Question: The problem I'm having is I've downloaded the Google API's and can't seem to select them as the target for an AVD ?
Included a screenshot to clear up a few things. Like that I've actually (as far as I can tell installed the Google APIS)
When I try to select Google APIS as a target the only option is 'Android 4.4 API Level 19'

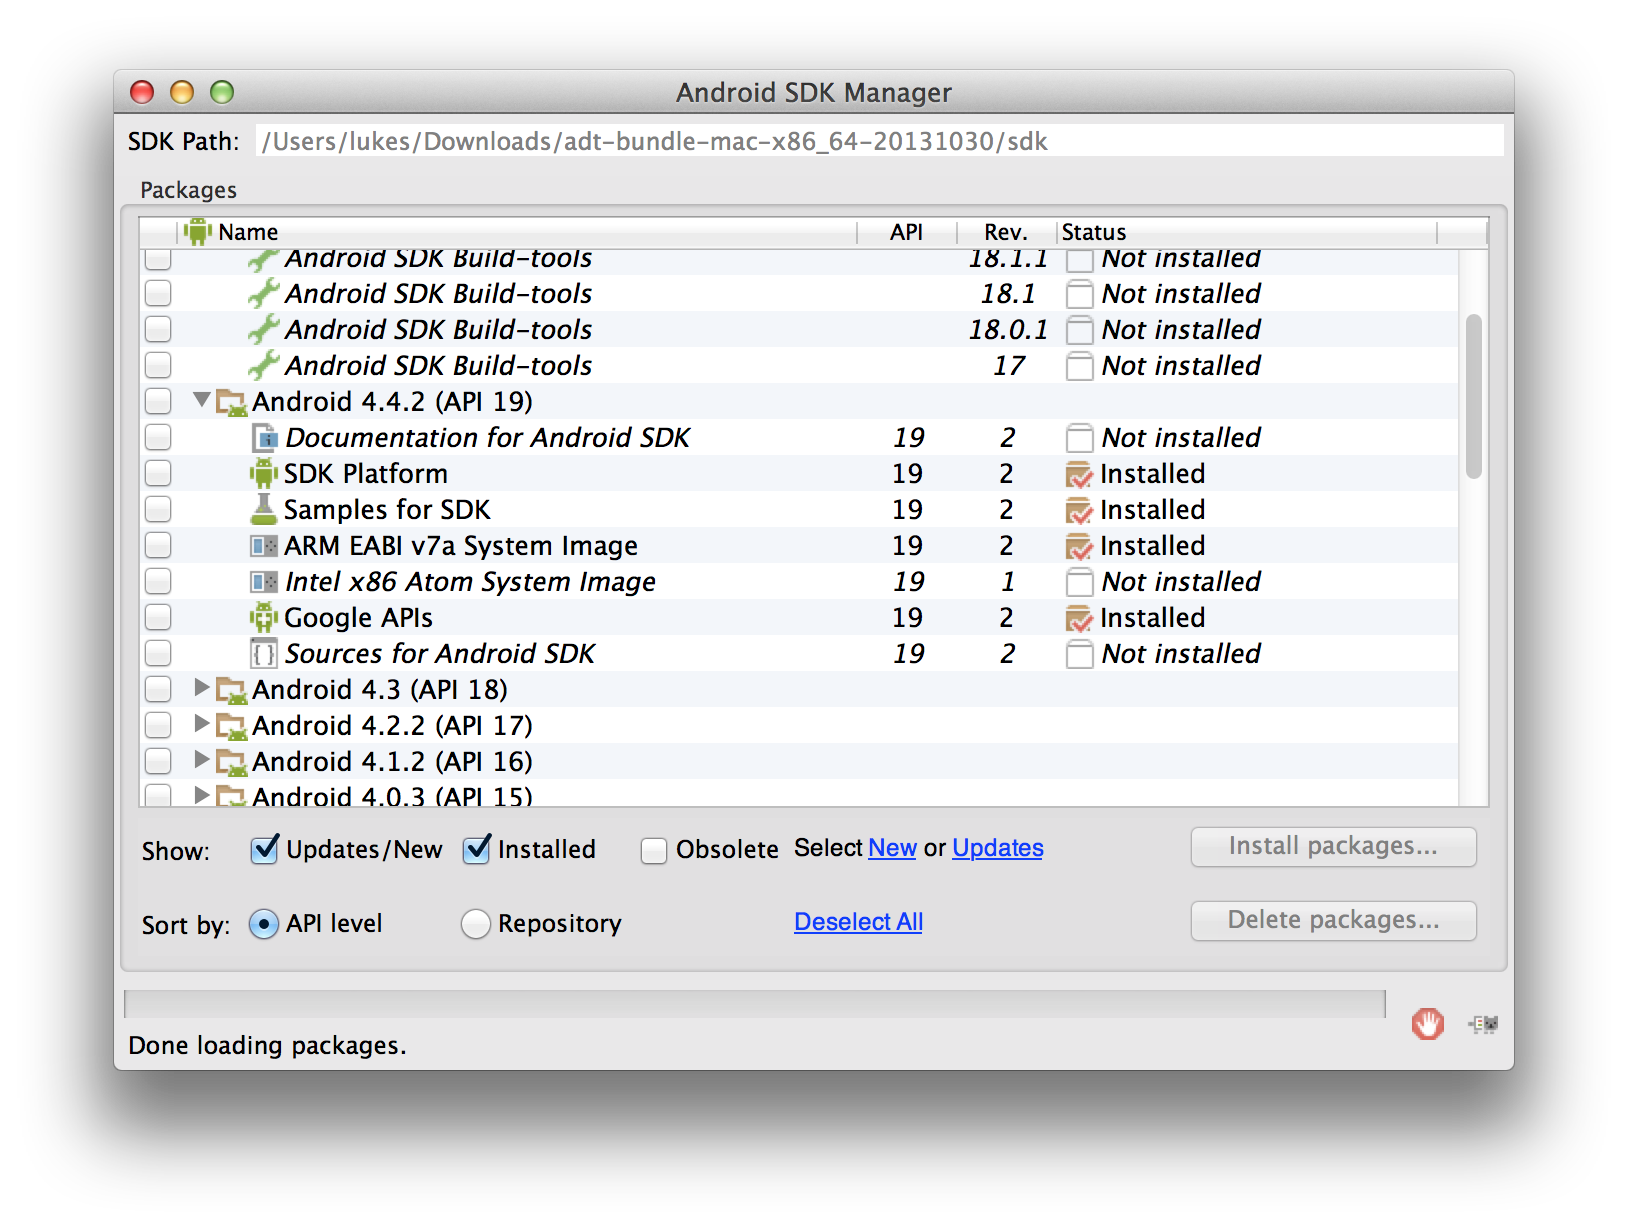
Answer: Restarting Eclipse will help you!